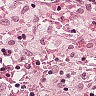
Metastatic tissue present: no